Question: I am wondering how it is possible to create the following effect using only CSS:
Desired output :

Currently, all I can think of is adding a border around the image. But how can I cut them and make sections out of them around the image?
This is my current CSS:
'''
.avatar img {
border-radius: 50%;
border: solid 3px #65C178;
border-width: 4px;
}
'''
And HTML:
'''
<div class="avatar"><img src="https://s3.amazonaws.com/uifaces/faces/twitter/soffes/128.jpg" /></div>
'''
<URL>
This only gives a border around the avatar image, not the green sections with white spacings.
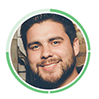
Answer: ## DEMO

## Explanation
1. Use borders with border-radius to create the borders. step 1
2. Then transform rotate to make the left top border appear at the right place. Step 2 (don't forget to "unrotate" the image by rotating it the other way so it stays vertical)
1. Use pseudo elements to create the white spacings at the bottom and the right of the image. step 3
Unless you have very special requirements for browser support, you can remove the vendor prefixes for the 'border-radius' property. Check <URL> for more info.
'''
.avatar{
border: solid 4px #54BE69;
border-left-color:#D5EDDA;
padding:2px;
display:inline-block;
border-radius: 50%;
position:relative;
transform:rotate(45deg);
-ms-transform:rotate(45deg);
-webkit-transform:rotate(45deg);
}
.avatar img{
display:block;
border-radius: 50%;
transform:rotate(-45deg);
-ms-transform:rotate(-45deg);
-webkit-transform:rotate(-45deg);
}
.avatar:before, .avatar:after{
content:'';
position:absolute;
background:#fff;
z-index:-1;
transform:rotate(-45deg);
-ms-transform:rotate(-45deg);
-webkit-transform:rotate(-45deg);
}
.avatar:before{
height:4px;
top:50%;
left:2px; right:-5px;
margin-top:-2px;
}
.avatar:after{
width:4px;
left:50%;
top:2px; bottom:-5px;
margin-left:-2px;
}
'''